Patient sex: F
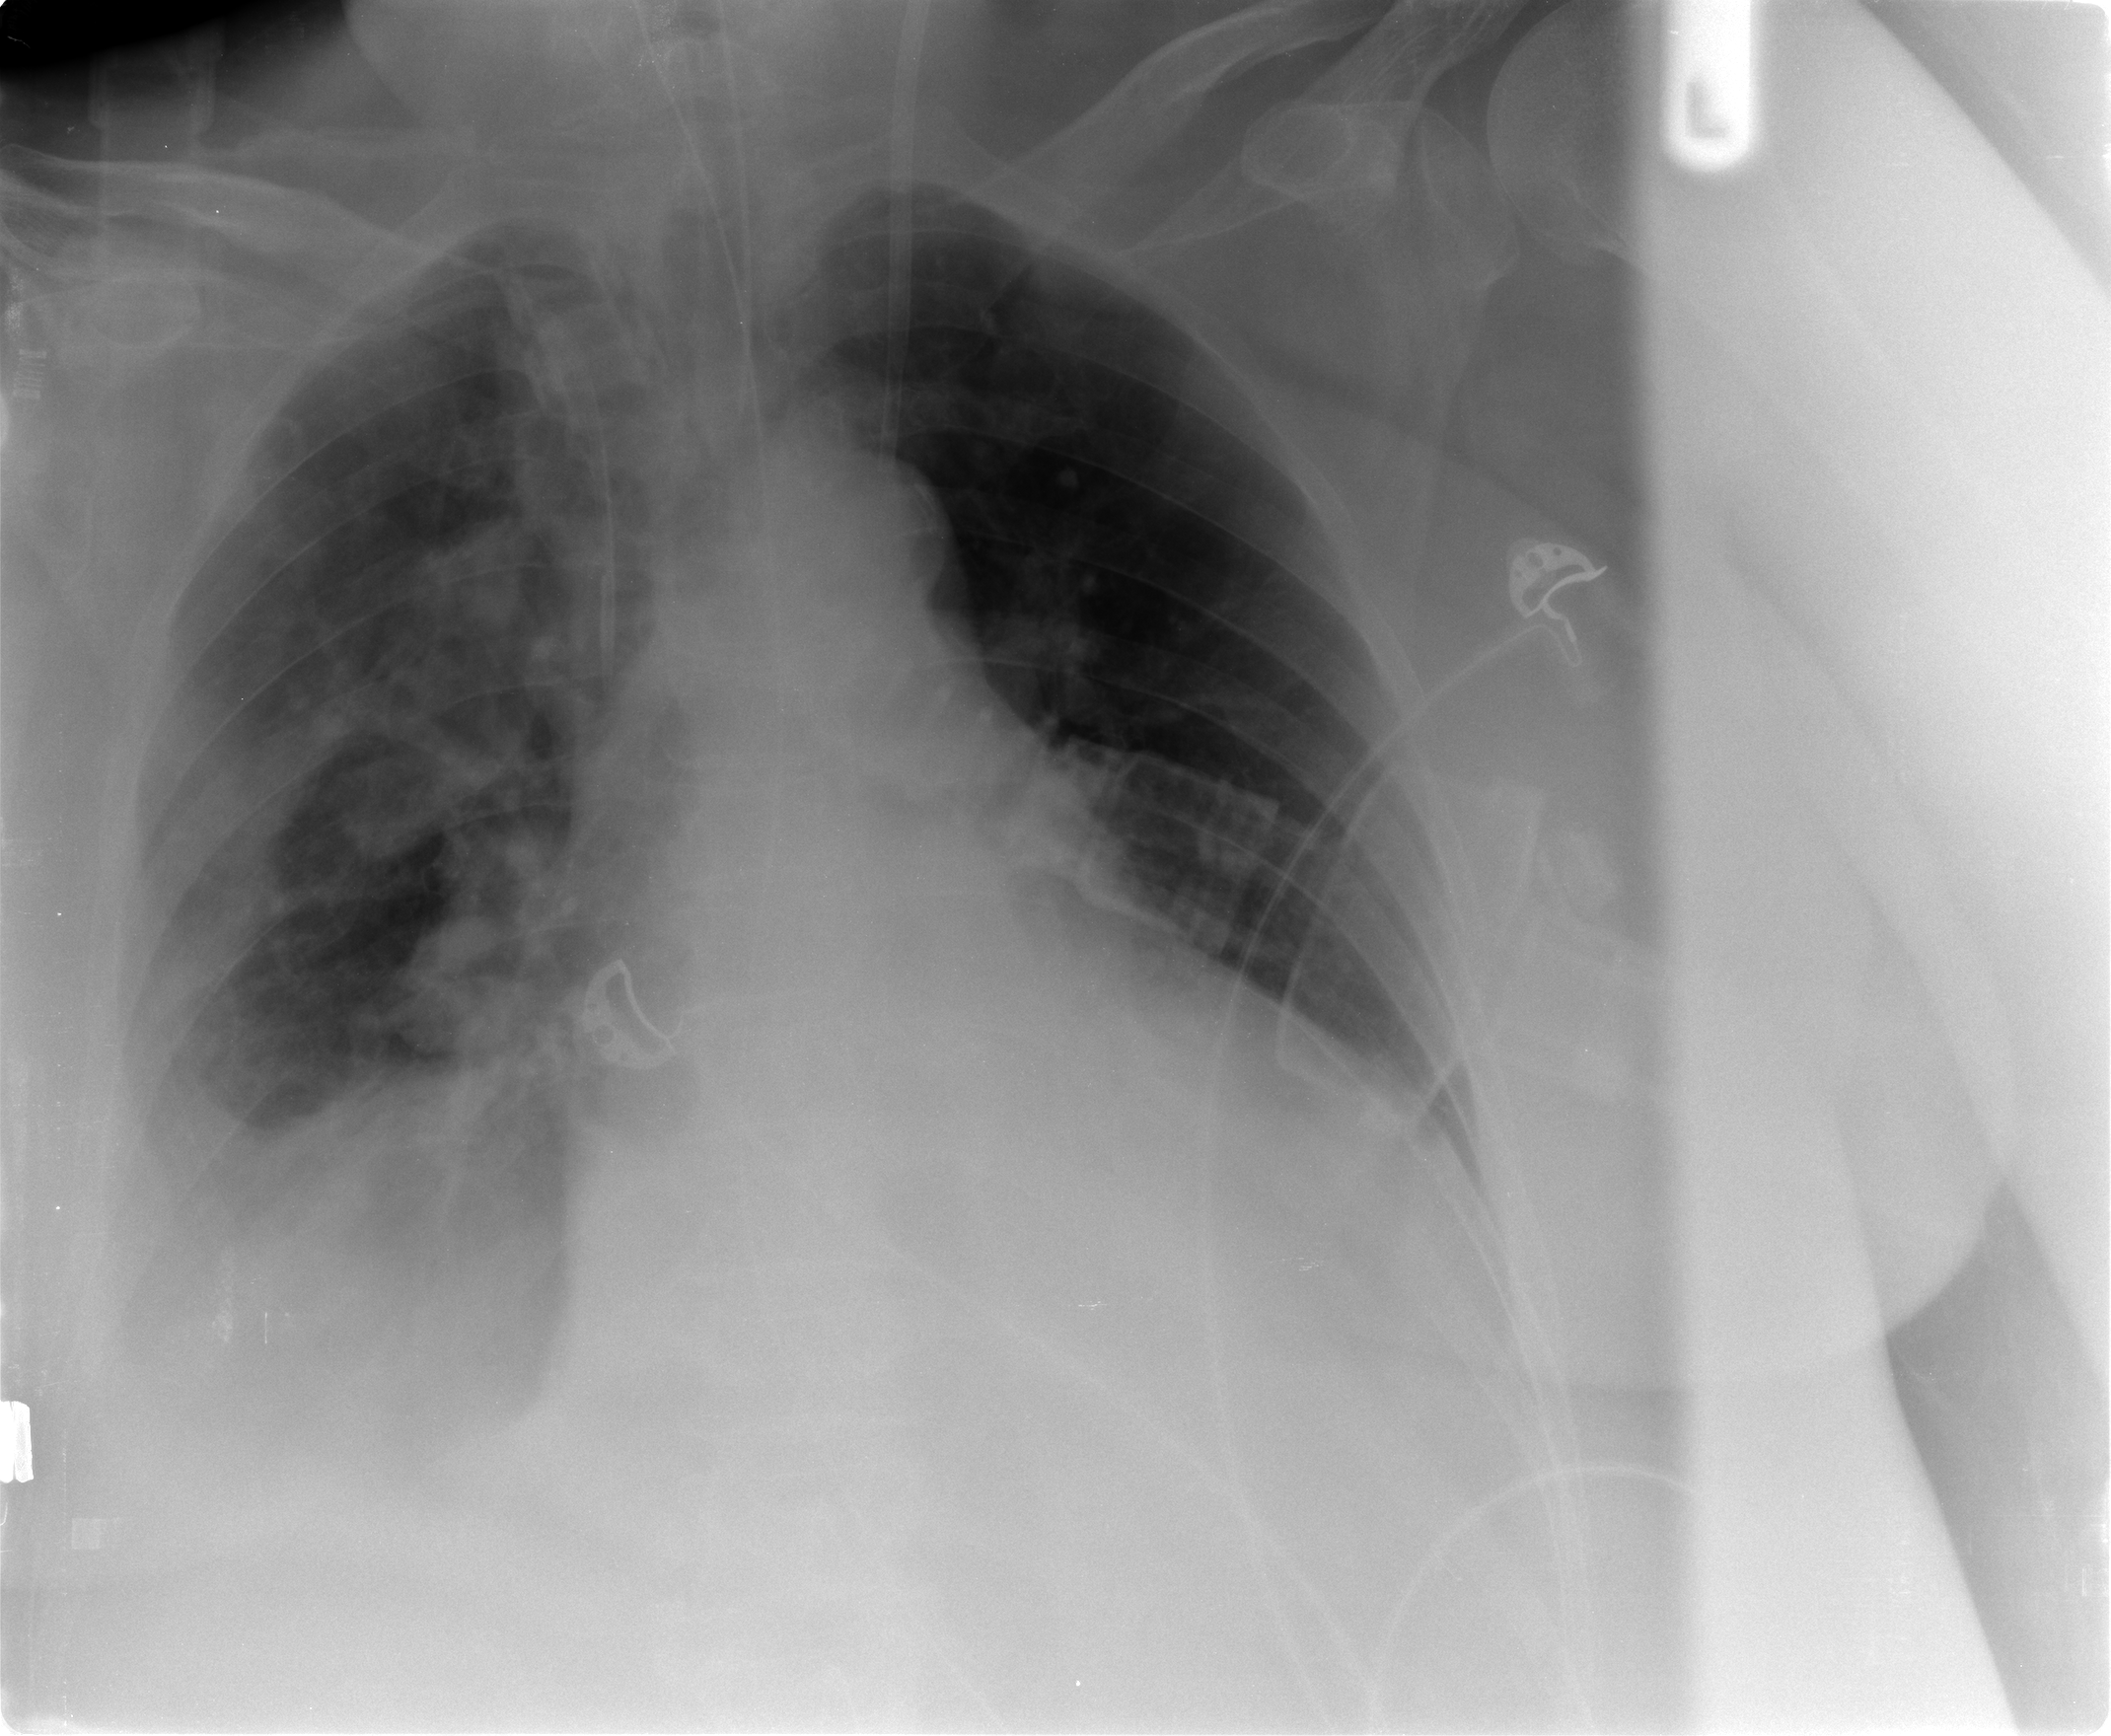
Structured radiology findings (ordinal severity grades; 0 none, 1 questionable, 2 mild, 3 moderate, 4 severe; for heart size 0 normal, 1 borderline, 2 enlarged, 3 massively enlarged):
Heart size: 2
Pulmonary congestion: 2
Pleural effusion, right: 2
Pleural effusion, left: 0
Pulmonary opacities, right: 2
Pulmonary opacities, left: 0
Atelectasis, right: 2
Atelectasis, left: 0